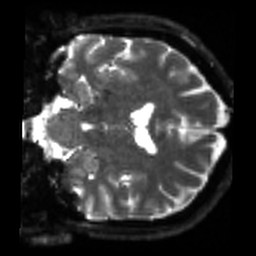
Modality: sbref
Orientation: coronal
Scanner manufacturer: siemens
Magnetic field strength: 3 T
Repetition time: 4 s
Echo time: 0.0594 s